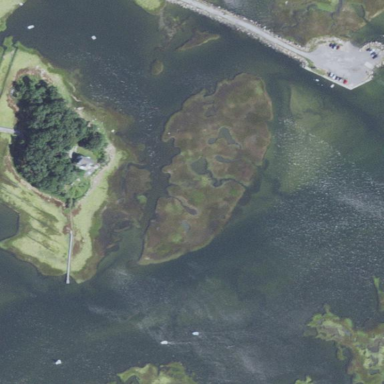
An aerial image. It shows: Saltmarsh wetland area.